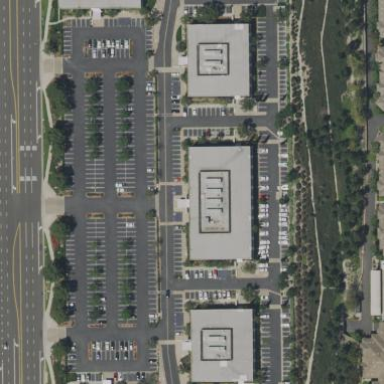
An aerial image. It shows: Commercial area.